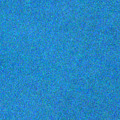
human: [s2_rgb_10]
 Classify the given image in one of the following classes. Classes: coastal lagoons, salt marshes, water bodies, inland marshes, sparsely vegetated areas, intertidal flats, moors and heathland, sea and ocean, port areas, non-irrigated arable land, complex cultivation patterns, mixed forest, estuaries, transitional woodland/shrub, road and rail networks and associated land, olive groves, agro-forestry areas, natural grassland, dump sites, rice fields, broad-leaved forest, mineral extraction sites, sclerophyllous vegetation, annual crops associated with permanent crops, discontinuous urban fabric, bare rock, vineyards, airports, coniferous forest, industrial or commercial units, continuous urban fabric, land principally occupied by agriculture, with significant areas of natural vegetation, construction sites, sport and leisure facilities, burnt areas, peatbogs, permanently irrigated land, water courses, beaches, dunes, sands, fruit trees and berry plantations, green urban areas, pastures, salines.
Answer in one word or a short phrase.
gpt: sea and ocean